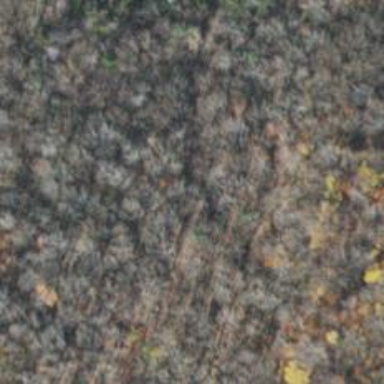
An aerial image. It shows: Track road.